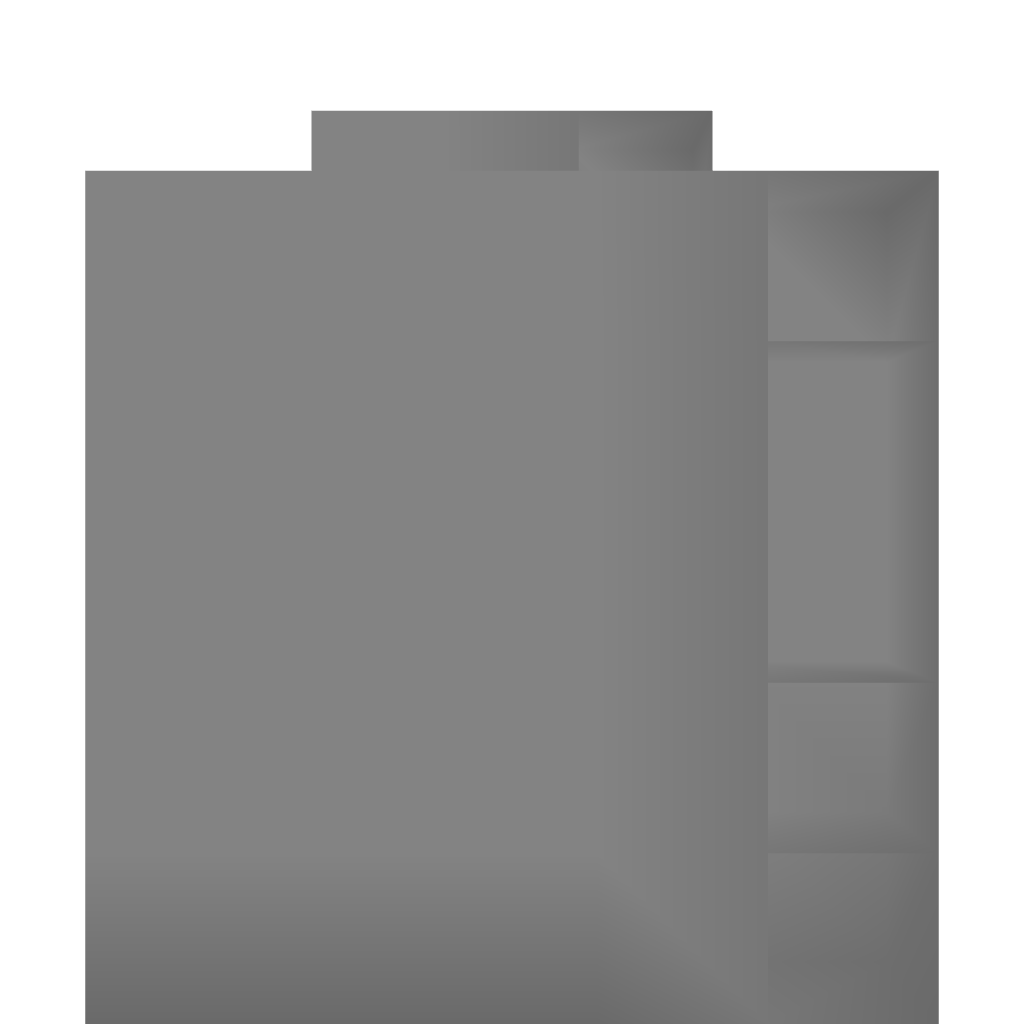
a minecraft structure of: XP shower bad low quality